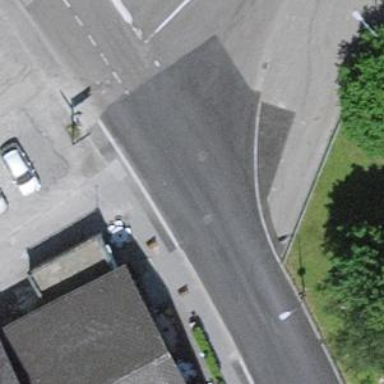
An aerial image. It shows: Zebra crossing on the road.